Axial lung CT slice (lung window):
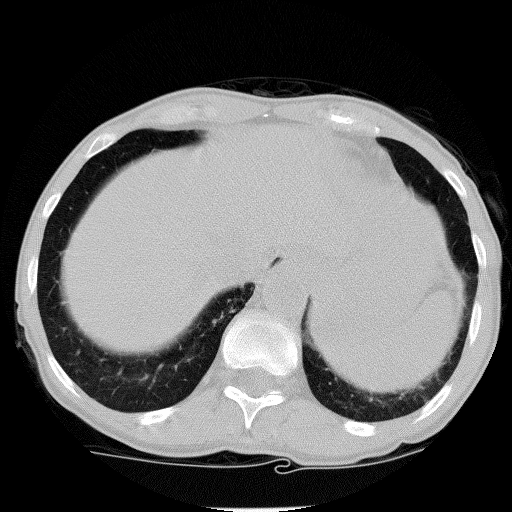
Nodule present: no